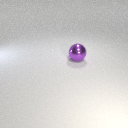
large purple metal sphere